Interaction volume radius: 5 \u00c5
Interaction volume height: 20 \u00c5
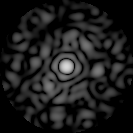
Disorder parameter: 0.783